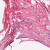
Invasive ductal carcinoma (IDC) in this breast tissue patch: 0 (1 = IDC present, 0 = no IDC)